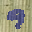
Label: 9